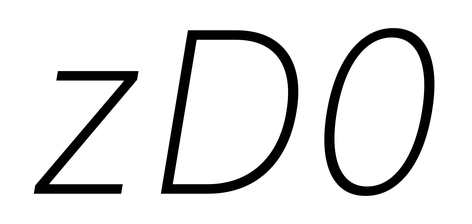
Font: Inter-Italic_ExtraLight_Italic